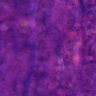
Metastatic tissue present: no